Question:
I have class called 'Generics', in the class I write all the generic methods like 'clickElement', 'ClickOnButton'...etc... Unlike using 'thread.sleep' in actual class I want to add defaultly wait until element visible in generics class for Click elements.
I want to add waits in generic method in generic class not for implemention class.
this is genrics calss
'''
public void clickElement(WebDriver driver, String xpathExpress) throws InterruptedException {
try {
driver.findElement(By.xpath(xpathExpress)).click();
Thread.sleep(4000);
} catch (Exception e) {
System.out.println(e);
}
'''
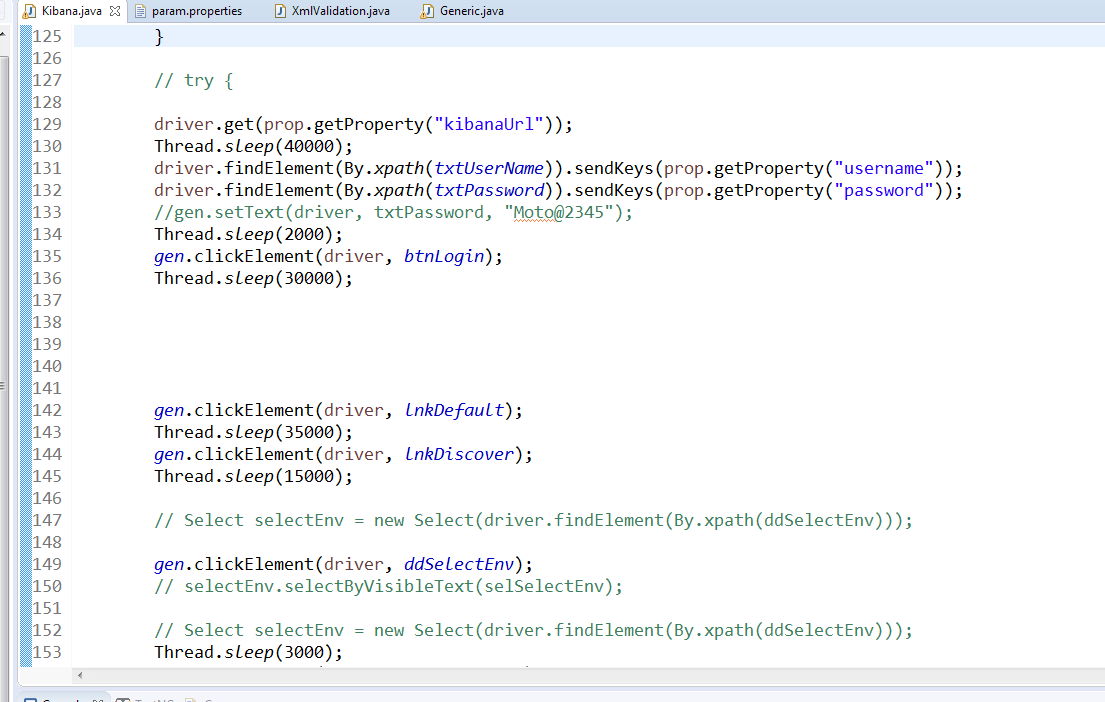
Answer: You can use Explicit wait to create generic methods.
Example Methods for :
'''
/**
* Wait for element to appear on the webpage
* @param driver
* @param locatorObject
*/
public void waitForElementToBeVisible(WebDriver driver, By locatorObject) {
WebDriverWait wait = new WebDriverWait(driver, 30);
wait.until(ExpectedConditions.visibilityOfElementLocated(locatorObject));
}
/**
* Waits for element to become interactive/clickable
* @param driver
* @param locatorObject
*/
public void waitForElementToBeClickable(WebDriver driver, By locatorObject) {
WebDriverWait wait = new WebDriverWait(driver, 30);
wait.until(ExpectedConditions.elementToBeClickable(locatorObject));
}
'''
Hope this helps.